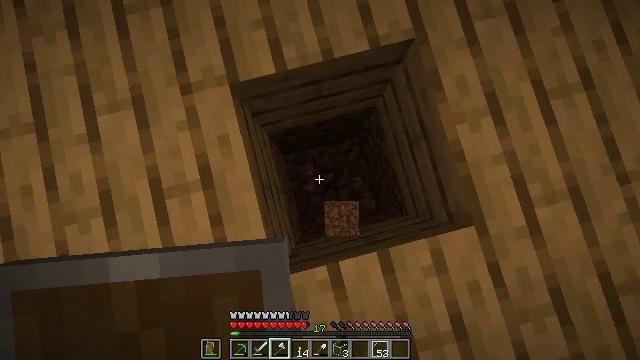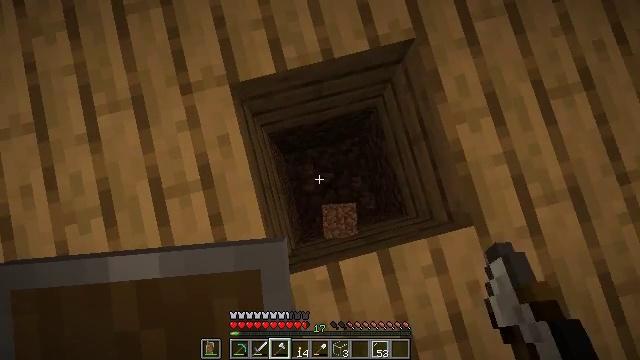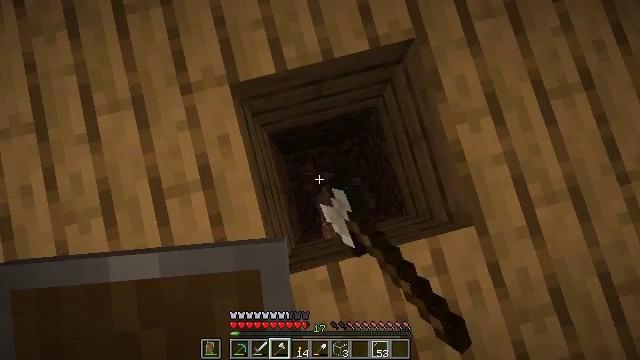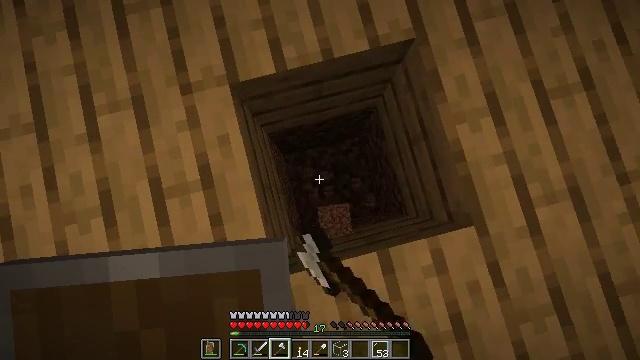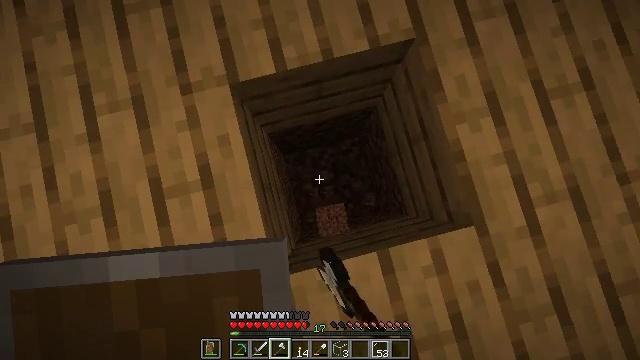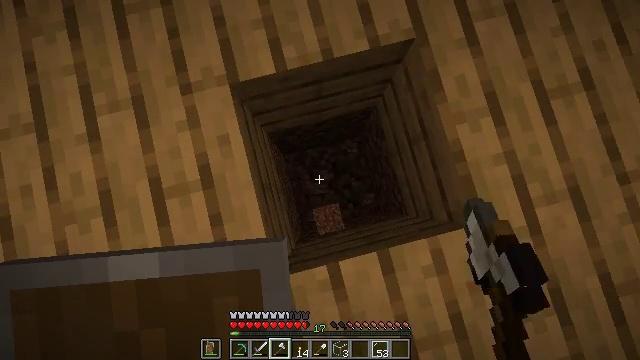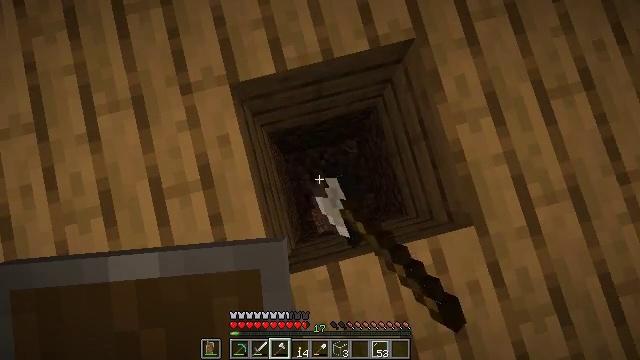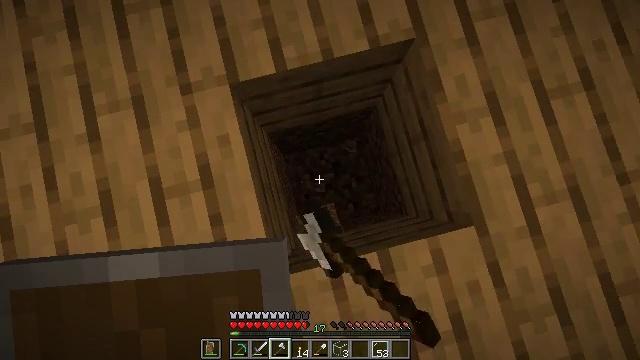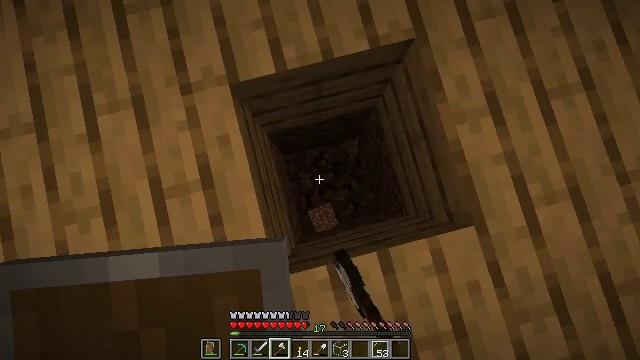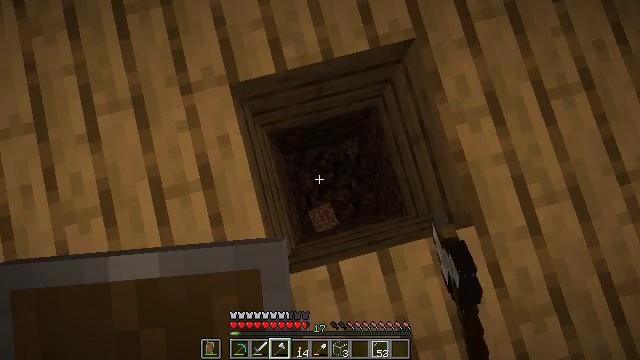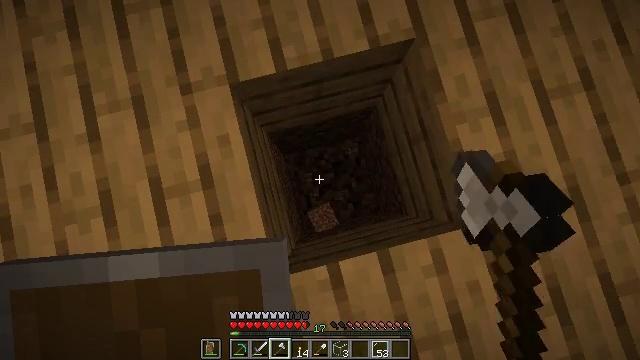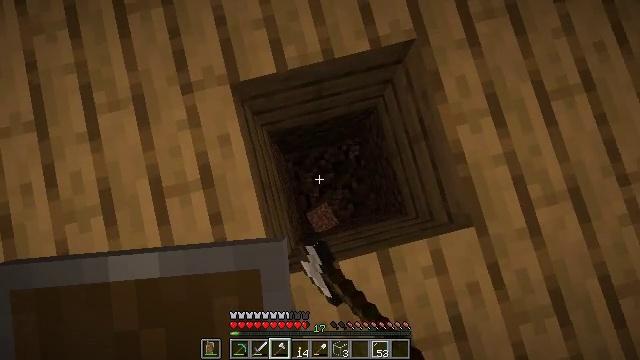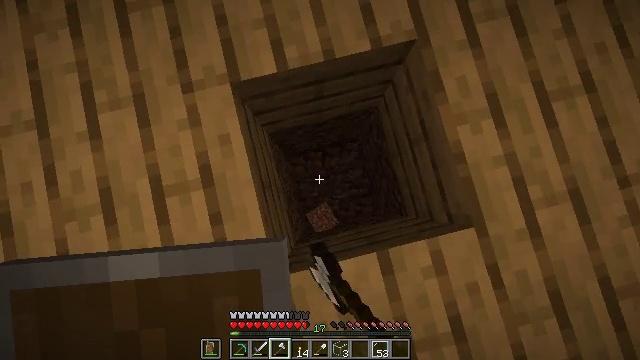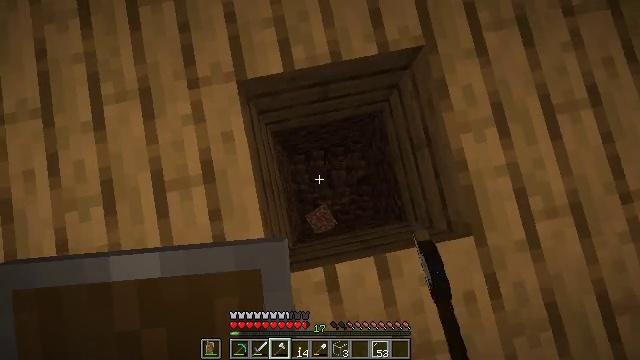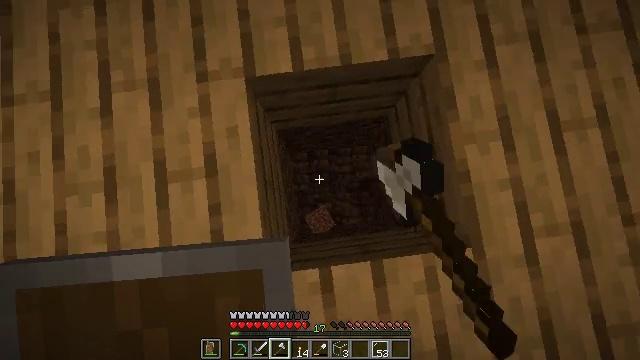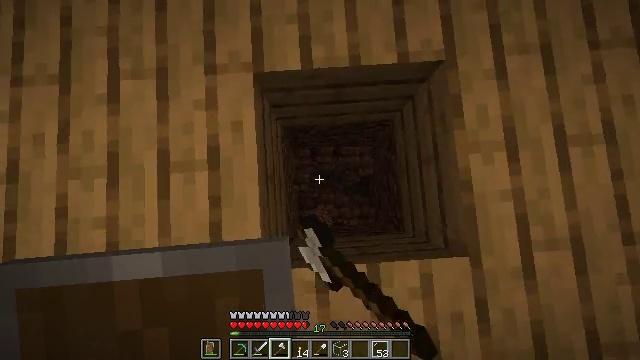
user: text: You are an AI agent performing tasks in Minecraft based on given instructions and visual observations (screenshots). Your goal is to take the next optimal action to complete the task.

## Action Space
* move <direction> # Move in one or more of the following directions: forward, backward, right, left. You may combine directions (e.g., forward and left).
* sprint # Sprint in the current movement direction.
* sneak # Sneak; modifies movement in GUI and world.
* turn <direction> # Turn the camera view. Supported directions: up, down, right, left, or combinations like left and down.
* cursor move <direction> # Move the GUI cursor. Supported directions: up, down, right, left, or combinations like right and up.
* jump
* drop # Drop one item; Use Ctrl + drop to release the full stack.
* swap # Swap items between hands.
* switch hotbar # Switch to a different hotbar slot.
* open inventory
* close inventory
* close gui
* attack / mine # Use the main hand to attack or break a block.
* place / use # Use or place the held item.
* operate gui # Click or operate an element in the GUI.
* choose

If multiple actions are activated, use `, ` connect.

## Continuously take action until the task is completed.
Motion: motion action
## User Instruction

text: Get dirt block.
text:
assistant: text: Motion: sneak, attack / mine
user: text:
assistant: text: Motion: sneak, attack / mine
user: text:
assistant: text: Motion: sneak, attack / mine
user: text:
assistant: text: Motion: sneak, attack / mine
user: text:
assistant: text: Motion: sneak, attack / mine
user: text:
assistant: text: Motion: sneak, attack / mine
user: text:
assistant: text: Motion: sneak, attack / mine
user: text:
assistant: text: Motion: sneak, attack / mine
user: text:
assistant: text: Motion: sneak, attack / mine
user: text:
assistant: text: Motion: sneak, attack / mine
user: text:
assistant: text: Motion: sneak, attack / mine
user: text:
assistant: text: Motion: sneak, attack / mine
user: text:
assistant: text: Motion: sneak, turn left, attack / mine
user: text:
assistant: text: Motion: sneak, turn left
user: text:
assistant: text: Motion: sneak, turn left
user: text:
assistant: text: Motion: sneak, turn left
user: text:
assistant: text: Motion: sneak